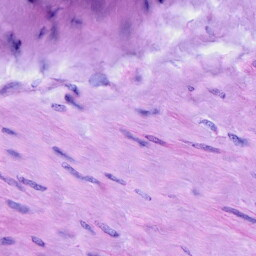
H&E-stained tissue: Cervix